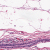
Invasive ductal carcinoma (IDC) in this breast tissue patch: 0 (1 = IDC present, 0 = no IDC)